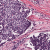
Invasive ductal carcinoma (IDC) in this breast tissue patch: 1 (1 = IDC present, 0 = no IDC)